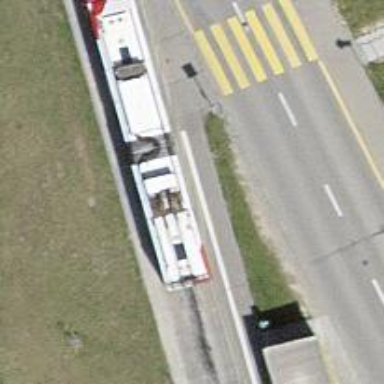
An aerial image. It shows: Bus stop for trolleybuses with designated stop position for public transport.